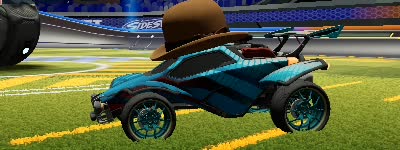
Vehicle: octane